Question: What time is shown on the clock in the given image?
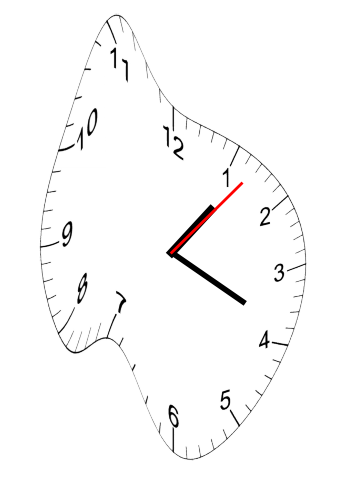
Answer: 01:19:07